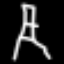
Label: The Eiffel Tower